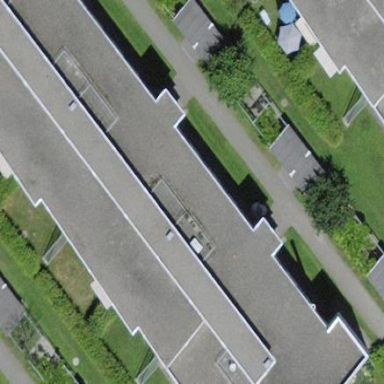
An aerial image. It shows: View of apartment building.